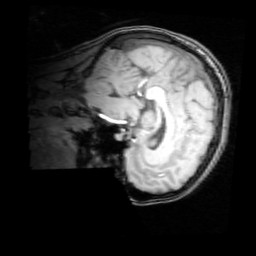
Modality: T1w
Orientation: sagittal
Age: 28
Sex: female
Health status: healthy
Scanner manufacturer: philips
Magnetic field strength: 3 T
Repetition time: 0.012 s
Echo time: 0.0037 s